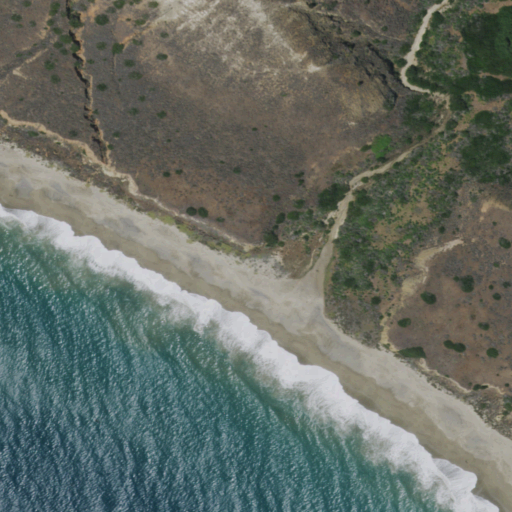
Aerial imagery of valley in California named Cañada Posa containing shrub, open water, and barren land